Question: I have a QTreeView with a custom item delegate. The delegate creates an editor that can be very wide (let's say, 2000px width), so the user will scroll horizontally to edit the data.

Image 1: I scrolled to the frame #300. Notice that the scrollbar is already offseted.
<URL>
Image 2: I click some part of the editor; then the scrollbar goes to the starting position automatically. It happens because the current selected row have changed. Is there any way to disable the automatic scrolling?
Thanks!
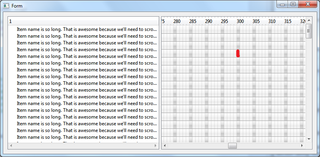
Answer: Solved with the property <URL>;'.